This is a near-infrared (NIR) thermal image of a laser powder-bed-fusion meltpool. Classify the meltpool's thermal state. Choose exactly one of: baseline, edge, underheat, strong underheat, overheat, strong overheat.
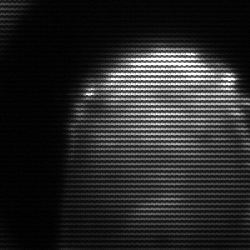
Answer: edge